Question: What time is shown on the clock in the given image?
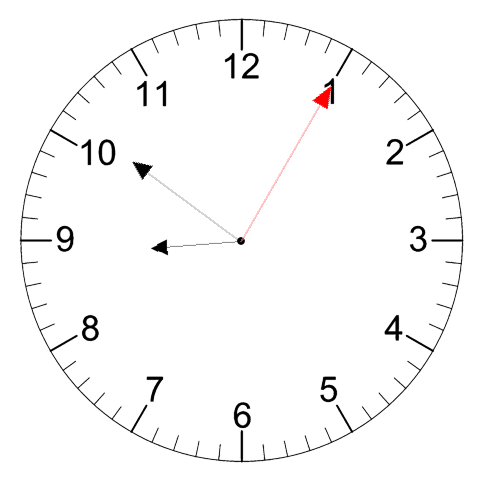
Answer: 08:51:05